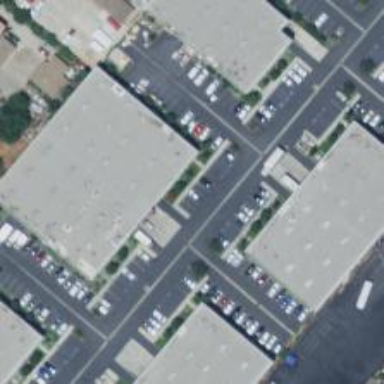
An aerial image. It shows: Warehouse.